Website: apple
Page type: billing-address
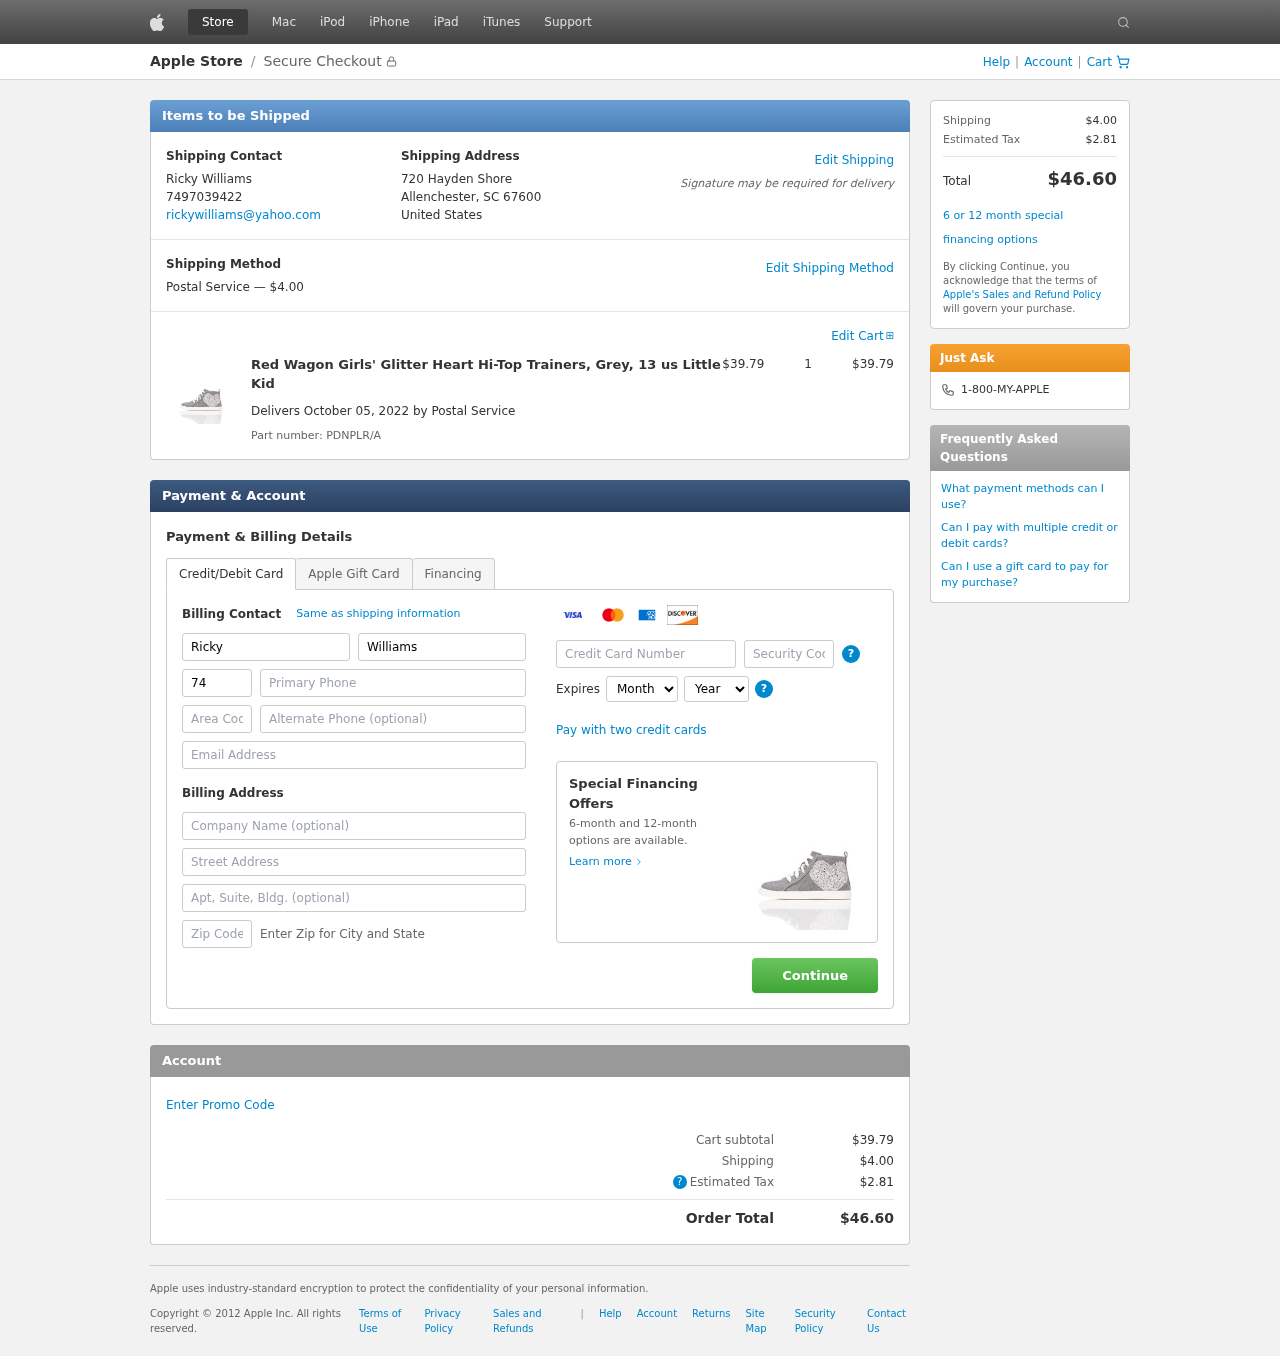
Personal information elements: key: PII_CARD_CVV
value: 525
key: PII_CARD_EXPIRY_MONTH
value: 08
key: PII_CARD_EXPIRY_YEAR
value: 27
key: PII_CARD_NUMBER
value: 2718 4549 8711 3675
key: PII_CITY_STATE_ZIP
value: Allenchester, SC 67600
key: PII_COUNTRY
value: United States
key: PII_EMAIL
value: rickywilliams@yahoo.com
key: PII_FIRSTNAME
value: Ricky
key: PII_FULLNAME
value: Ricky Williams
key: PII_LASTNAME
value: Williams
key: PII_PHONE
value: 7497039422
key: PII_PHONE_ALT
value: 9385647954
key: PII_PHONE_ALT_AREA
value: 938
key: PII_PHONE_AREA
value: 749
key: PII_STREET
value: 720 Hayden Shore
Product elements: key: PRODUCT1_NAME
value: Red Wagon Girls' Glitter Heart Hi-Top Trainers, Grey, 13 us Little Kid
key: PRODUCT1_PRICE
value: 39.79
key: PRODUCT1_QUANTITY
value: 1
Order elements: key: ORDER_SHIPPING_COST
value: $4.00
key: ORDER_SUBTOTAL
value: $39.79
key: ORDER_DELIVERY_DATE
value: October 05, 2022
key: ORDER_PART_NUMBER
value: PDNPLR/A
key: ORDER_TAX
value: $2.81
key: ORDER_TOTAL
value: $46.60